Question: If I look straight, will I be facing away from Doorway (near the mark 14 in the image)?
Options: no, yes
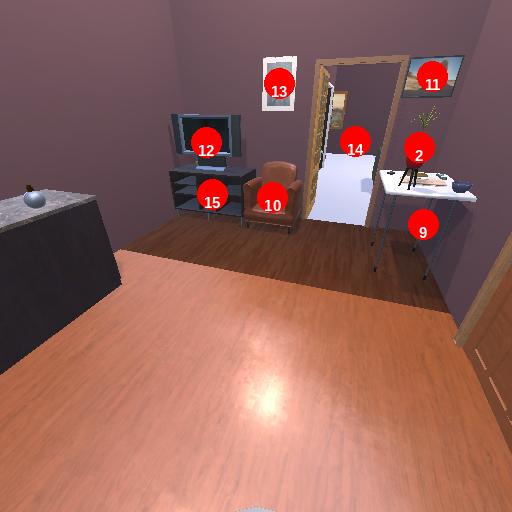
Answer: no